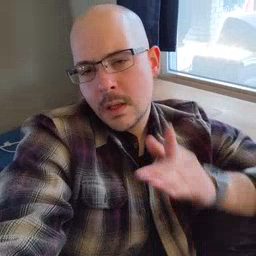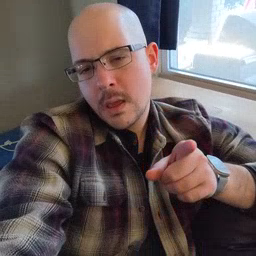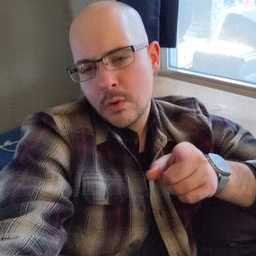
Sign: there